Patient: sex M, age 36
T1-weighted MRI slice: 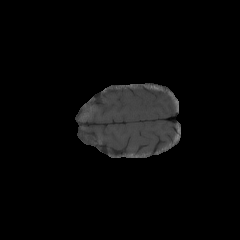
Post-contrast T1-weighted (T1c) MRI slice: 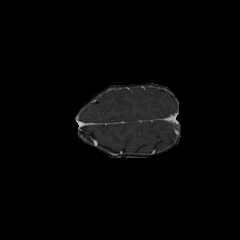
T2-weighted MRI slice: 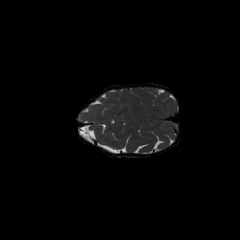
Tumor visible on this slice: no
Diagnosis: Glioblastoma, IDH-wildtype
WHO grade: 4